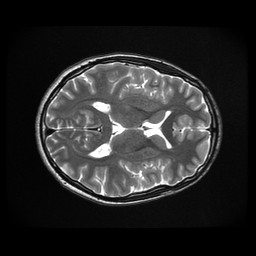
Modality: T2w
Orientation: axial
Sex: male
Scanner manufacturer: ge
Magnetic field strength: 3 T
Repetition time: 5 s
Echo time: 0.1015 s